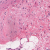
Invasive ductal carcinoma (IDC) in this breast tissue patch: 0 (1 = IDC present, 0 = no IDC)